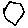
Label: hexagon